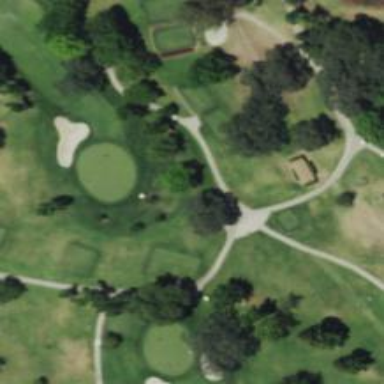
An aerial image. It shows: Path designated for golf carts.